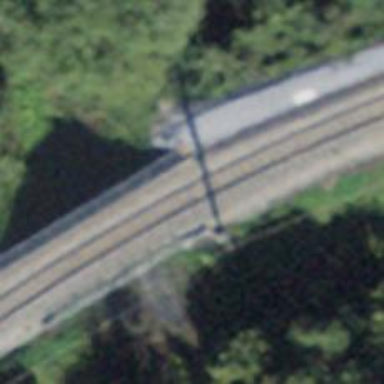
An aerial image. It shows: Narrow-gauge railway bridge with contact line electrification.